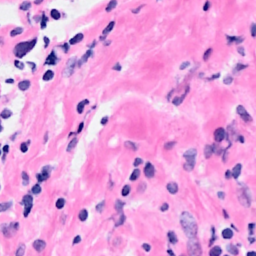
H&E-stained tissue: Breast